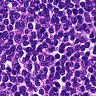
Metastatic tissue present: no